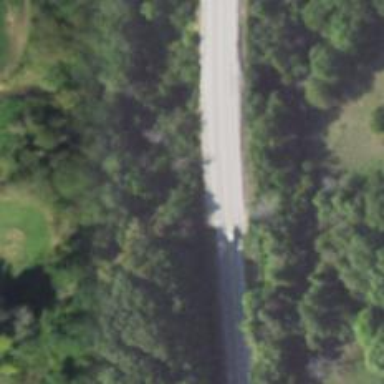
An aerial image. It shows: Culvert tunnel.